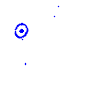
Particle: proton